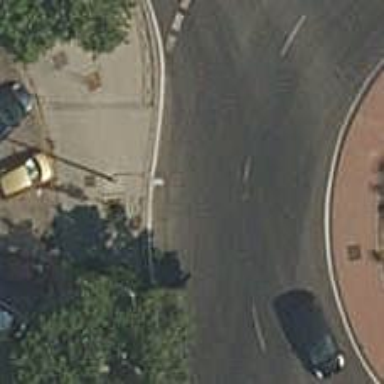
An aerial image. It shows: Roundabout at primary highway.